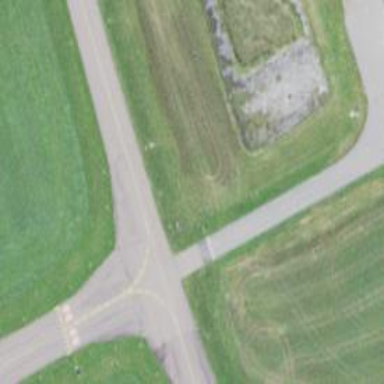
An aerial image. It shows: View of taxiway at the airport.